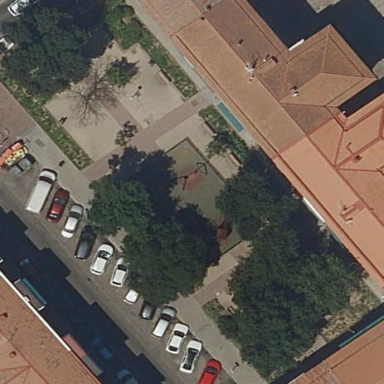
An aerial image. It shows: Park.